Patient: sex M, age 33
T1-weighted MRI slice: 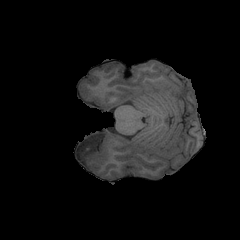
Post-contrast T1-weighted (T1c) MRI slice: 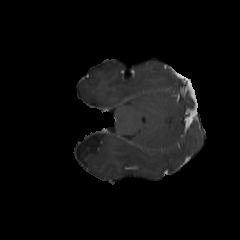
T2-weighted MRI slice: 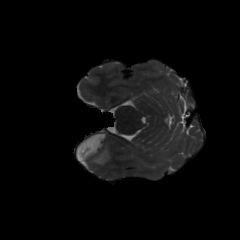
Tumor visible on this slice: yes
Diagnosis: Astrocytoma, IDH-mutant
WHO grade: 4